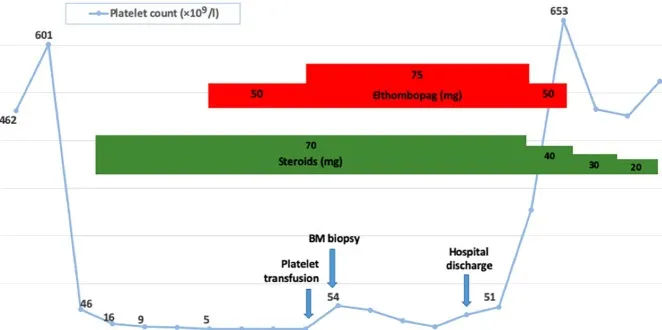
Clinical courses illustrating thrombocytopenia and main treatments. BM, Bone marrow.
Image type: chart (chart)